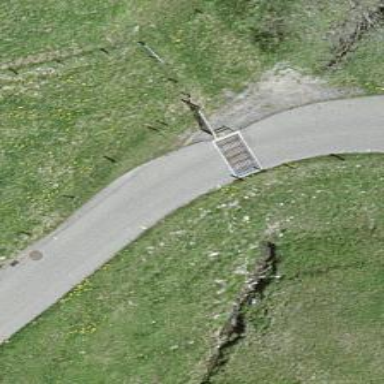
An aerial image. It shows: Cattle grid.